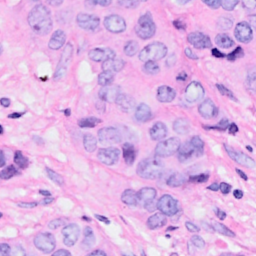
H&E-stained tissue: Breast